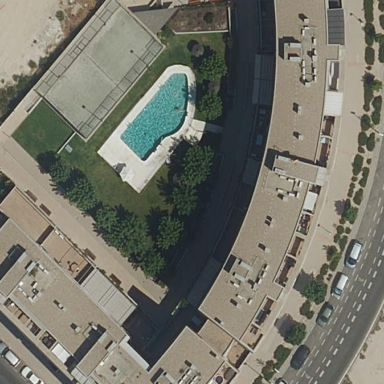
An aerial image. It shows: Image showing building with apartments.